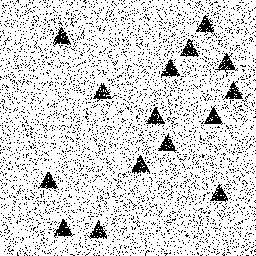
Squares: 0
Triangles: 15
Stars: 0
Total shapes: 15